Question: I have read several resources so far about MVC design pattern for iPhone application development. However I have one question related Model part of MVC in iPhone development context.
Firstly, I would like to say what I think of MVC,
is related to a data which we have regarding our application's objects. Example : Application of a Train simulator than, Each train on simulation will be having it'e own attributes and that will be saved inside Train model.
is something which controls UI updates. It keeps a reference to Train model and checks for any changes in model, If there is than change the View of that particular train. And it keeps checking for any UI input so it can change data inside Model.
This is fairly obvious View is all about UIView, What we see on screen.

> Now, Question is...Does Model has to be persistent to be considered as a Model? or I can
have a Class which has variables without any persistency. Would that
be considered as Model as well, Or Model must be stored somewhere like
in CoreData or .Txt file etc....
Thanks for any input!
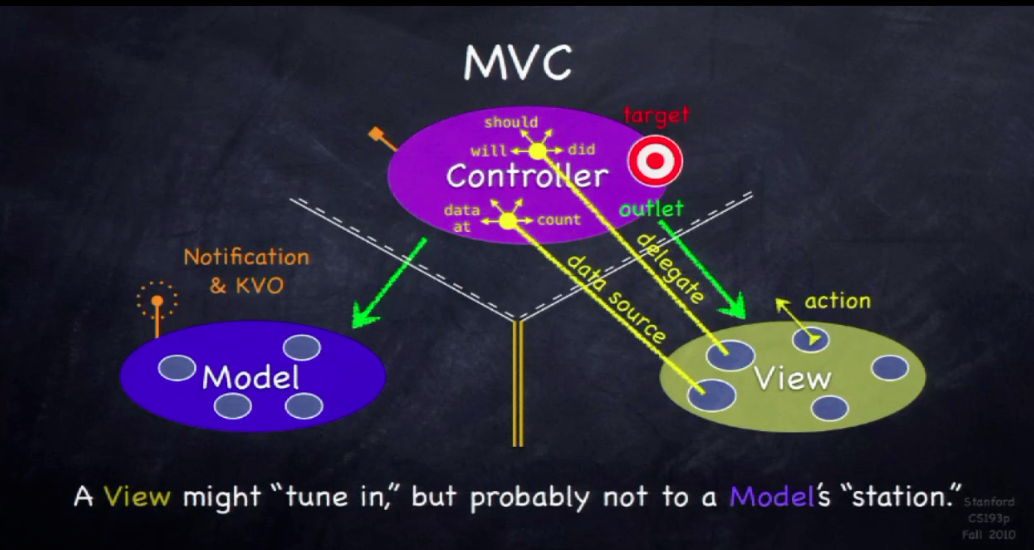
Answer: > Does Model has to be persistent to be considered as a Model?
It may vary or transform as long as your controller can support it.
> Model must be stored somewhere like in CoreData or .Txt file
Not at all.
You can use any Model if applicable. Model is just another abstraction of your actual logic/database/network access/blablabla...